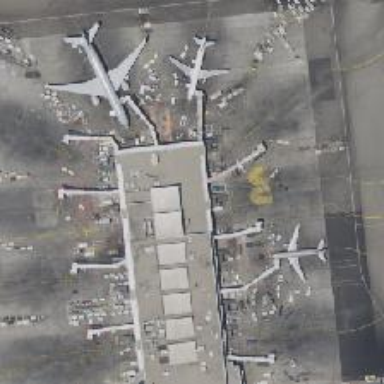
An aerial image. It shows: Airport gate.